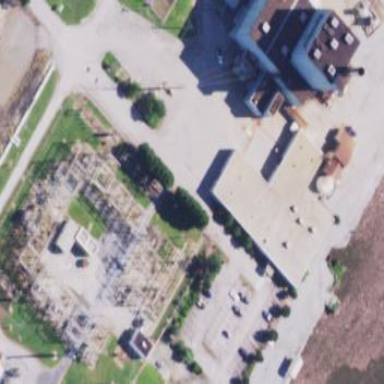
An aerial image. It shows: Wire fence surrounds the power substation.